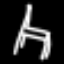
Label: chair